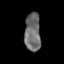
Tissue: skin
Cell type: Epithelial cells
Senescence score: 0.2491
Nuclear area (px): 597
Mean DAPI intensity: 108.866